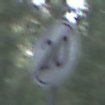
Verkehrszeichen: EndeGeschwindigkeit20
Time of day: SunriseSunset
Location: Outdoor (Nature)
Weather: NotSpecified
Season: Autumn
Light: Natural